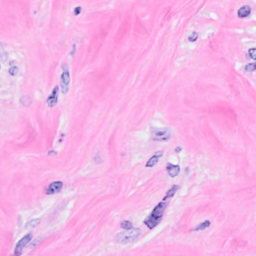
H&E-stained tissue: Breast